Field crop: maize
Growth stage: 2
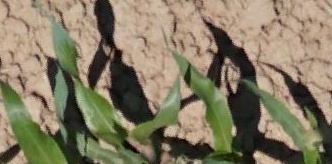
Species: maize